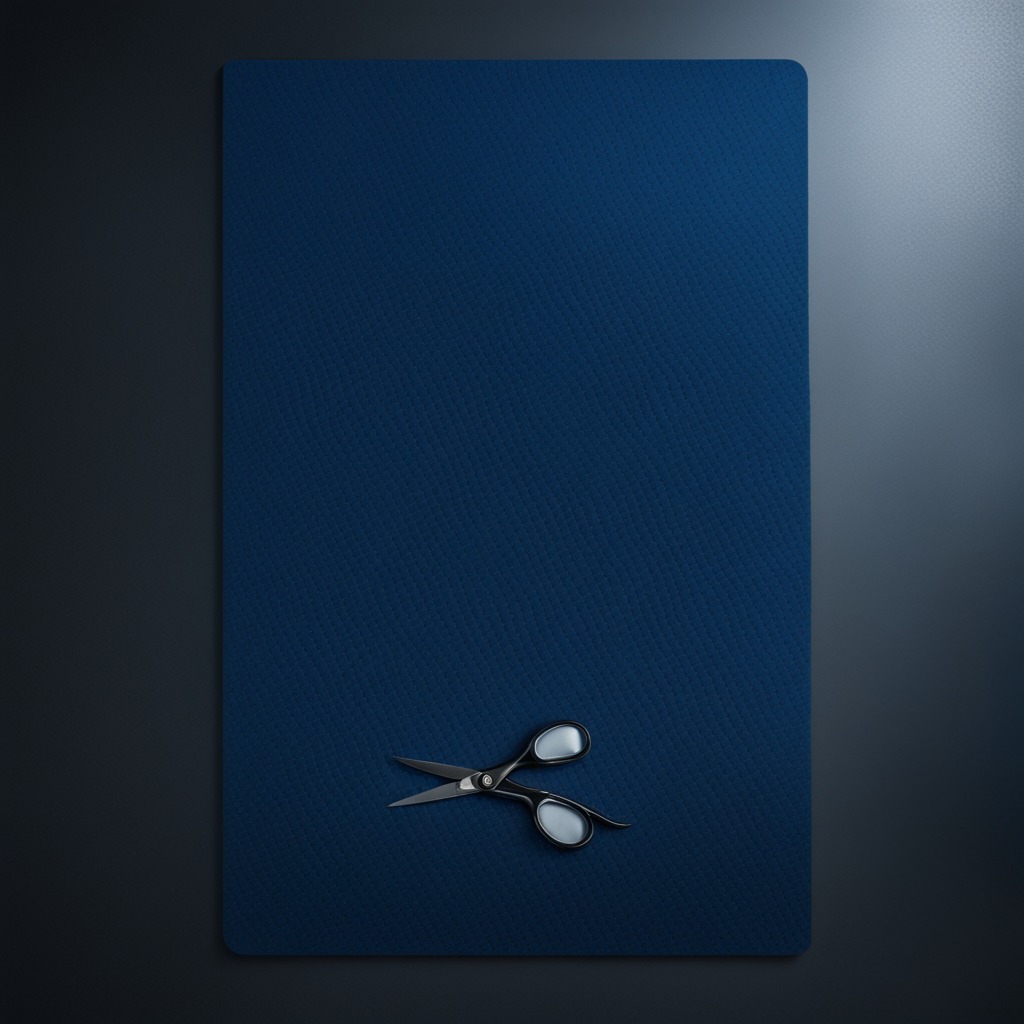
A scissor lies on the clean granite tabletop covered with a blue rubber mat inside a workshop at night dim ambient light soft shadows worn but beneath the mat